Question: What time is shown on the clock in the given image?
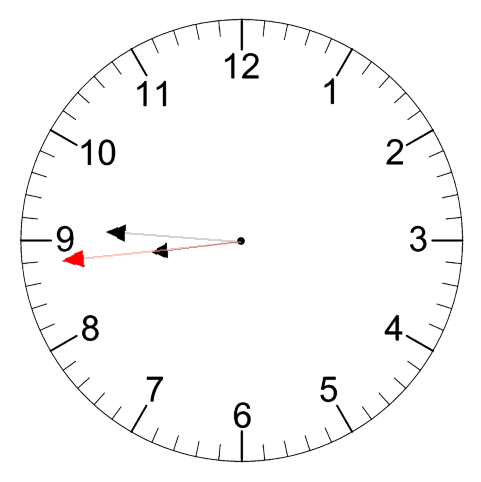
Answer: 08:45:44